Question: In my web application, I need an html list of links with a checkbox in front of each. I need to make the list so that a user can click on anywhere on the '<li>' other than only on the text to visit the link. But I need the checkbox to be excluded from the link and be checked/unchecked independently so that clicking on the checkbox does not make the link click.

For my purpose I created the markup as follows:
'''
<a href='projecthome.php?pid=1'>
<li>
<input type='checkbox' name='chkproject' value='project'/>&nbsp;&nbsp;&nbsp;&nbsp;Example
</li>
</a>
'''
This works perfectly in Chrome and I can check/uncheck the checkbox without triggering link click. But in firefox, when I click on the checkbox, link click triggers and browser directs to the link. How can I prevent this? Is there any other alternative way other than my html markup to prevent this?
Thank you.
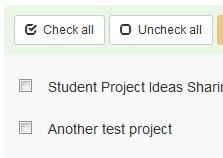
Answer: I agree with James but failing that you can accomplish by using the property:
'''
pointer-events: none;
'''